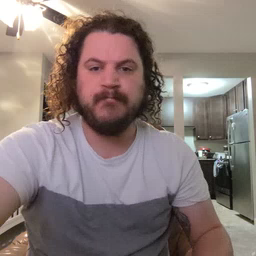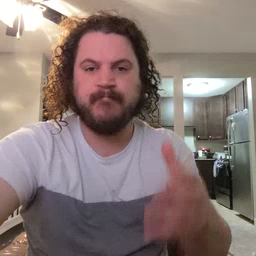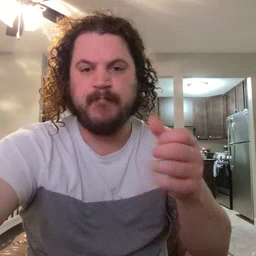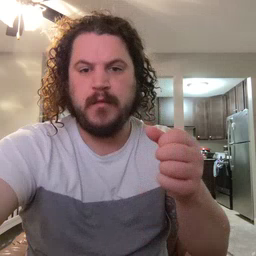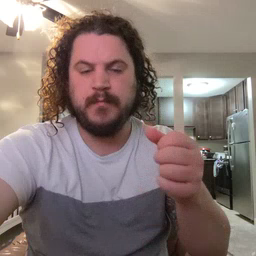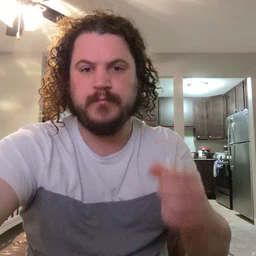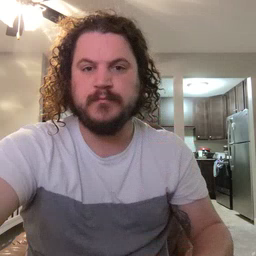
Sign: milk